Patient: sex F, age 63
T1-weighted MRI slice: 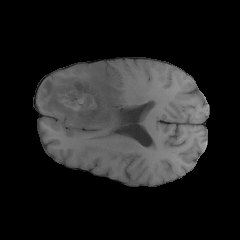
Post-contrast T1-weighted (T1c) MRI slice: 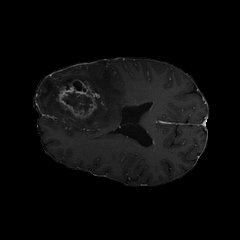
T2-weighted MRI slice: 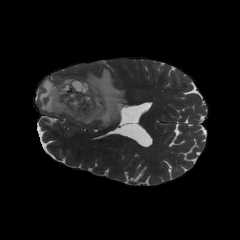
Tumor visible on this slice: yes
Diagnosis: Glioblastoma, IDH-wildtype
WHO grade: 4